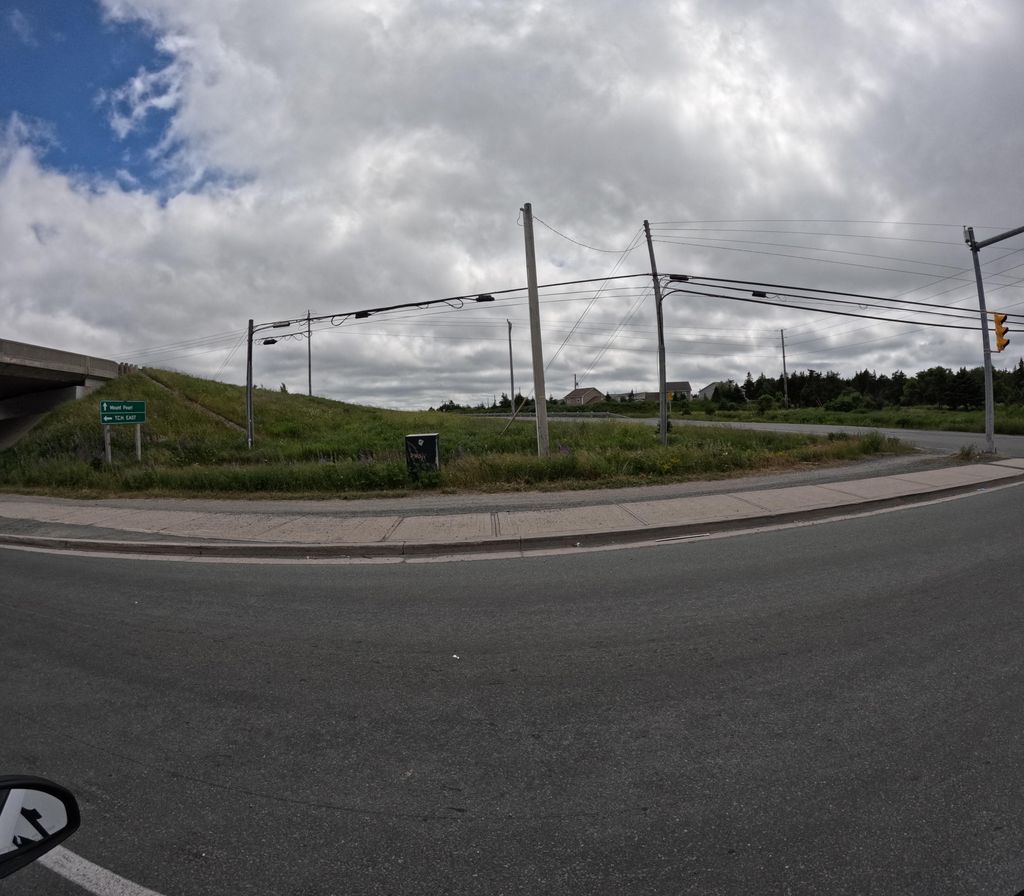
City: st_johns